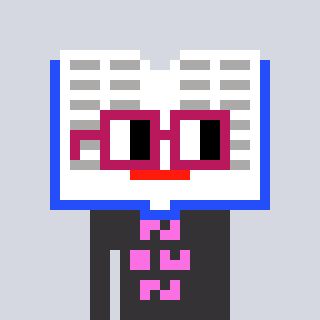
a pixel art character with square dark red glasses, a dictionary-shaped head and a grayscale-colored body on a cool background